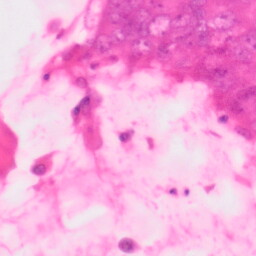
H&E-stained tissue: Colon